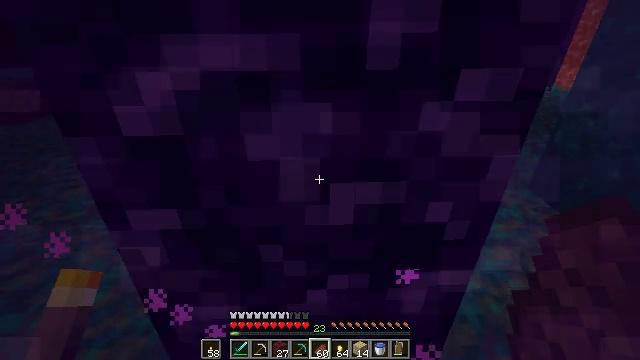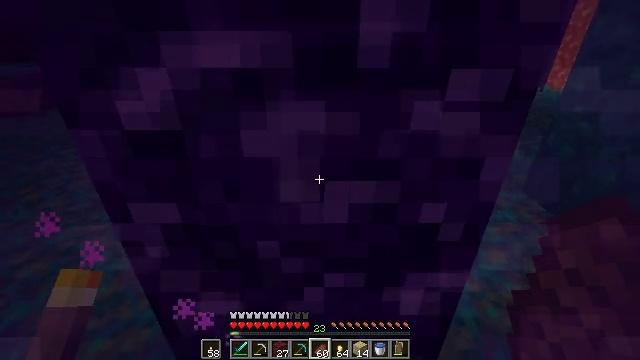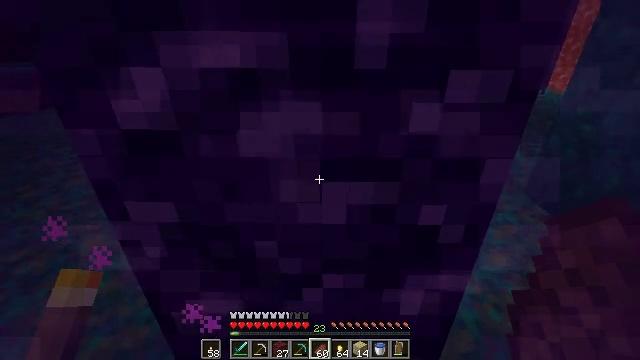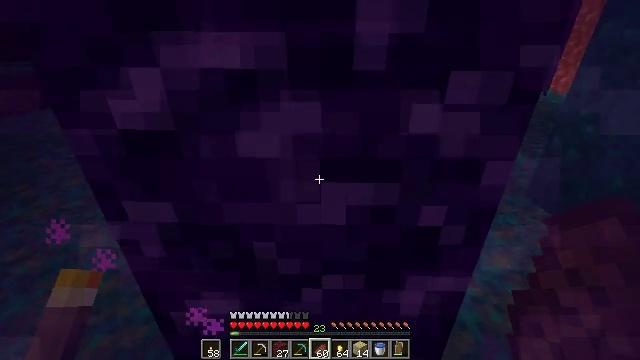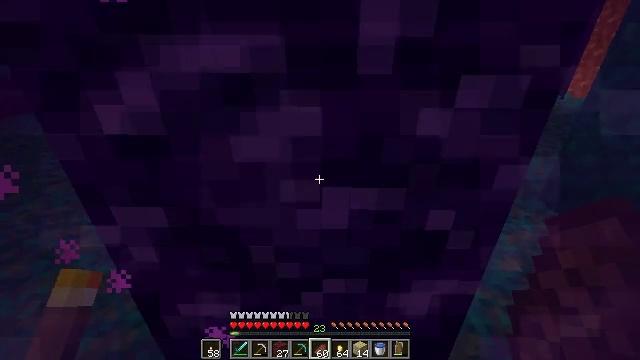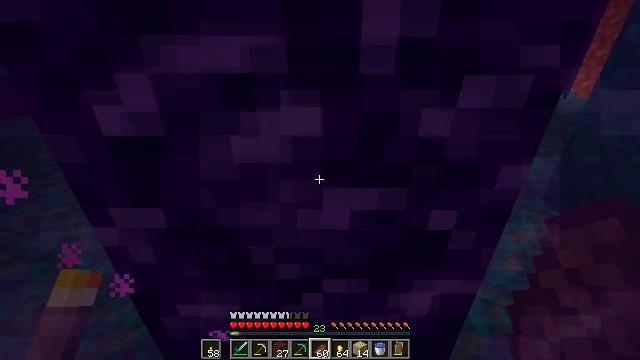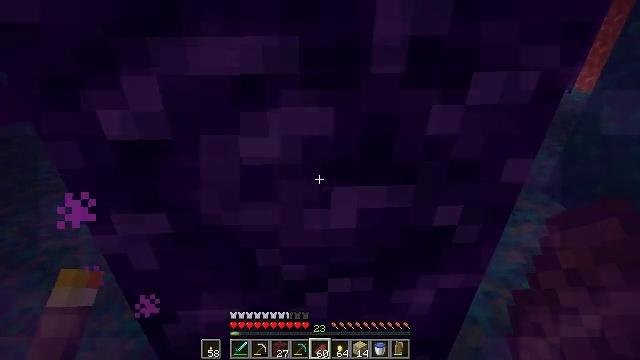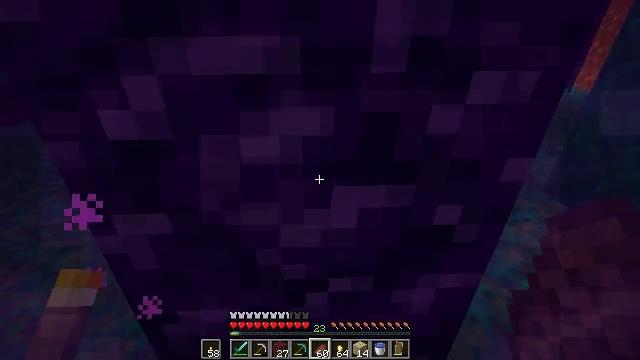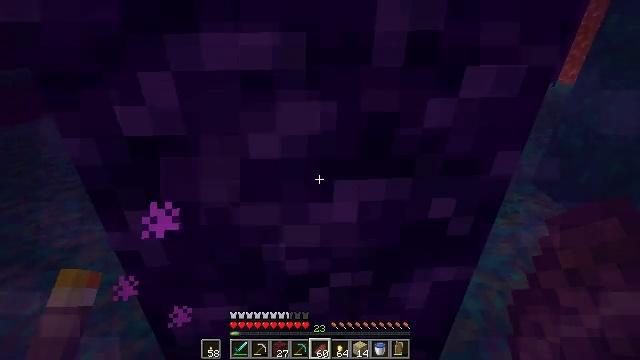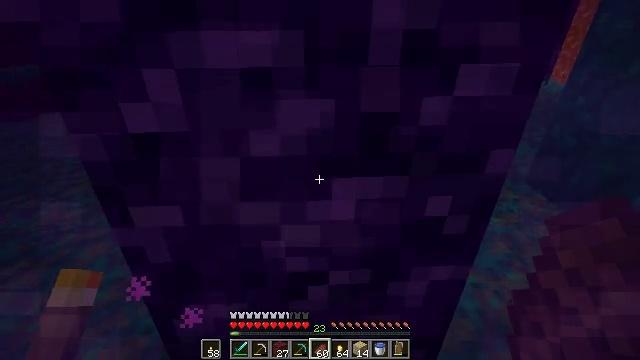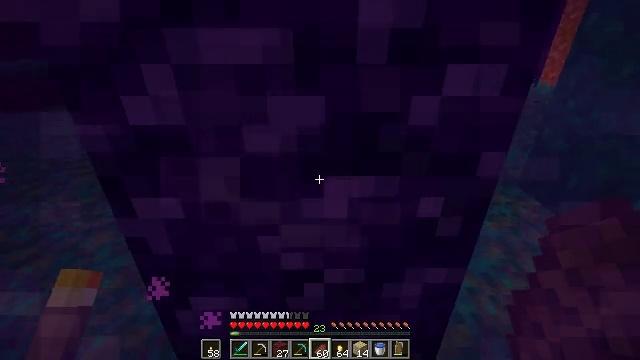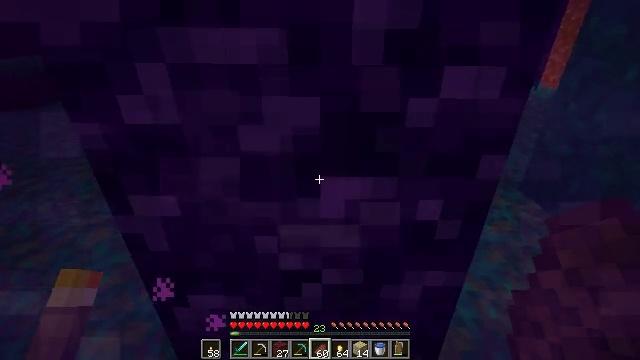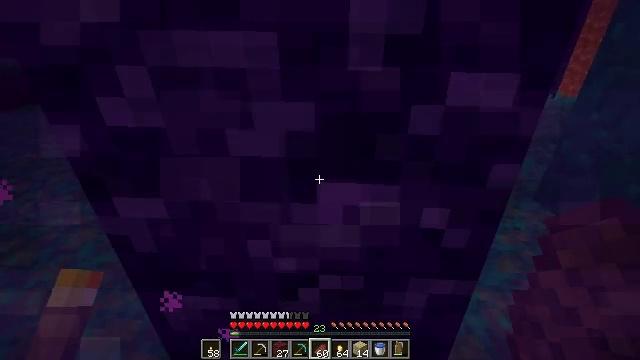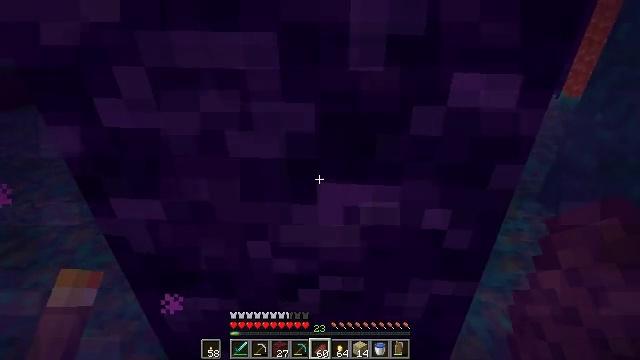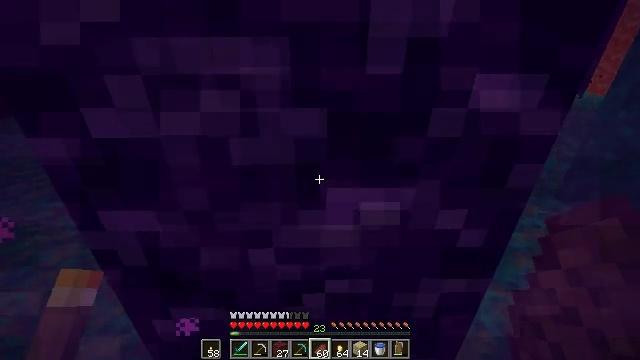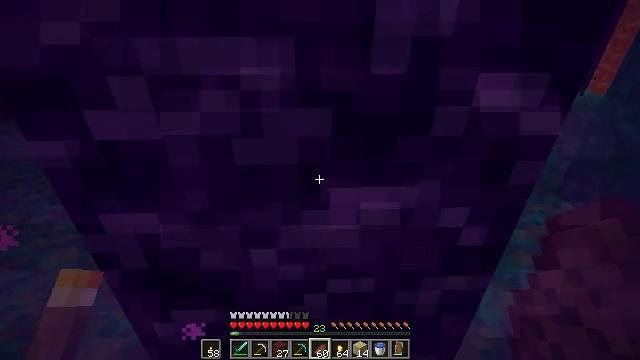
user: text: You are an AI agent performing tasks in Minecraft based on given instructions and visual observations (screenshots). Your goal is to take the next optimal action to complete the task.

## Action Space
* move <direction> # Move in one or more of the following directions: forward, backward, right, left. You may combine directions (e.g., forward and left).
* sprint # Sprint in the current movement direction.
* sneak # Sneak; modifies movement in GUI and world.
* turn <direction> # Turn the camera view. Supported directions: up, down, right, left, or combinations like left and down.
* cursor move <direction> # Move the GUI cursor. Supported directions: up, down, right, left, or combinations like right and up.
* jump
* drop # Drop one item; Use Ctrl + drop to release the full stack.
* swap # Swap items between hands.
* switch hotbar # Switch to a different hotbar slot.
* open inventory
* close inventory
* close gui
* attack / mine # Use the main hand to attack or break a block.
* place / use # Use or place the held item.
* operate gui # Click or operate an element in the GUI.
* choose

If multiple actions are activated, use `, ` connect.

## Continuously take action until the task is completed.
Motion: motion action
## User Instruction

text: Furnace required to craft a gold ingot.
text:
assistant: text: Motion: no_op
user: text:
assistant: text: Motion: no_op
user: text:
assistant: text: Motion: no_op
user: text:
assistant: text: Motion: no_op
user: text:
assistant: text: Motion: no_op
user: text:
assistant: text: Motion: no_op
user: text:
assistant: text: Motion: no_op
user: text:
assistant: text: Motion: no_op
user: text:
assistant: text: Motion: no_op
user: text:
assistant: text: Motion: no_op
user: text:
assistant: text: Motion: no_op
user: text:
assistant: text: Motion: no_op
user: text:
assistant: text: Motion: no_op
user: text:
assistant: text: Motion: no_op
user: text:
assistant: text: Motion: no_op
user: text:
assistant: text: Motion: no_op
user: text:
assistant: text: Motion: no_op
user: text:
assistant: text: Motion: no_op
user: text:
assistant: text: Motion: no_op
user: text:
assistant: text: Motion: no_op
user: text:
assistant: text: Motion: no_op
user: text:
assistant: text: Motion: no_op
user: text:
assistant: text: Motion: no_op
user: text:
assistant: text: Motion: no_op
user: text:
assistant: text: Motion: no_op
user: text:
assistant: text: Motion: no_op
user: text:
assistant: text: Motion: no_op
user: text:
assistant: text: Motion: no_op
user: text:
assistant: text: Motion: no_op
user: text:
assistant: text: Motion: no_op